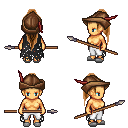
a pixel art fantasy rpg character, female body template, human, tanned skin, black tattered cape, white pants, brown extra-long topknot hairstyle, leather cap, white slippers, spear, four views (front, back, left, right), 2x2 character sprite sheet, small pixel art, hard edges, no anti-aliasing